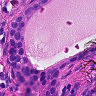
Metastatic tissue present: yes